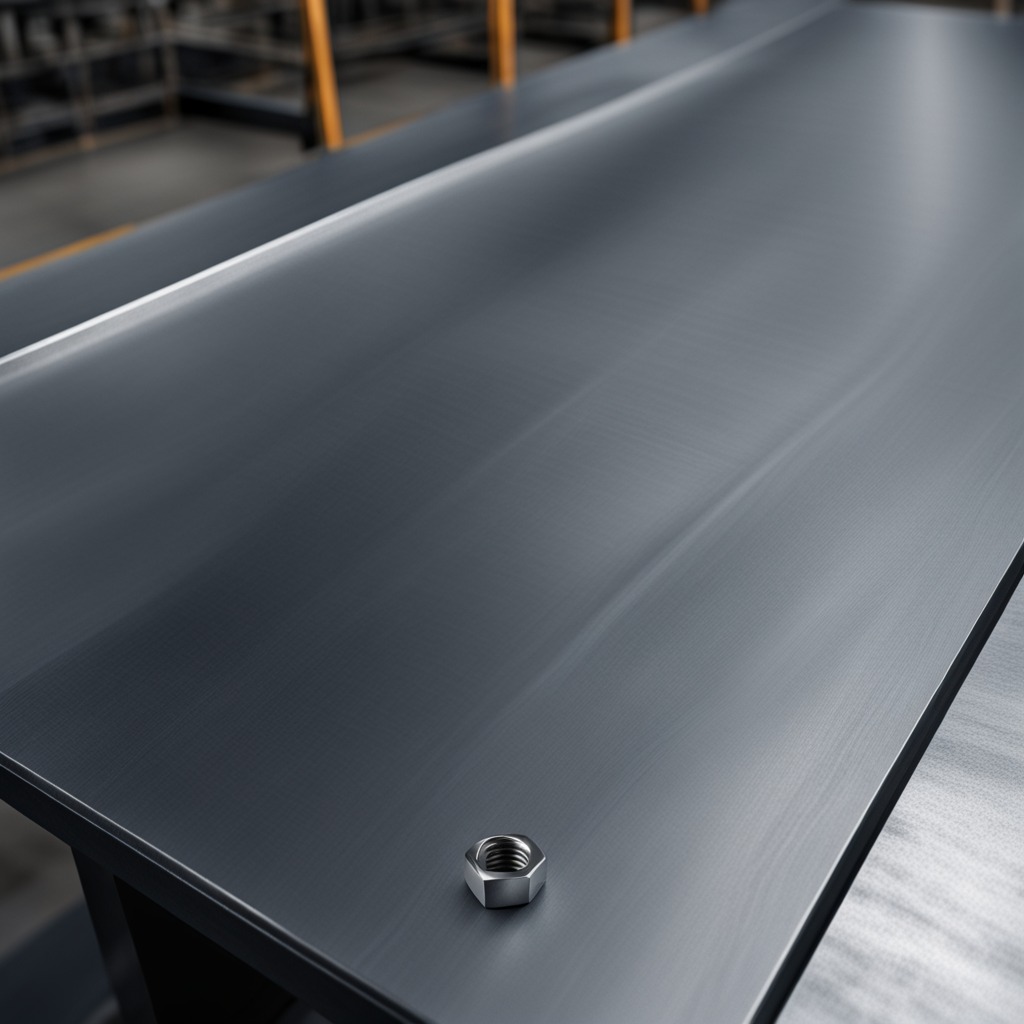
A metal nut is lying on the cold steel table in a mining workshop.